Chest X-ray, PA view. Patient: 15 years old, sex M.
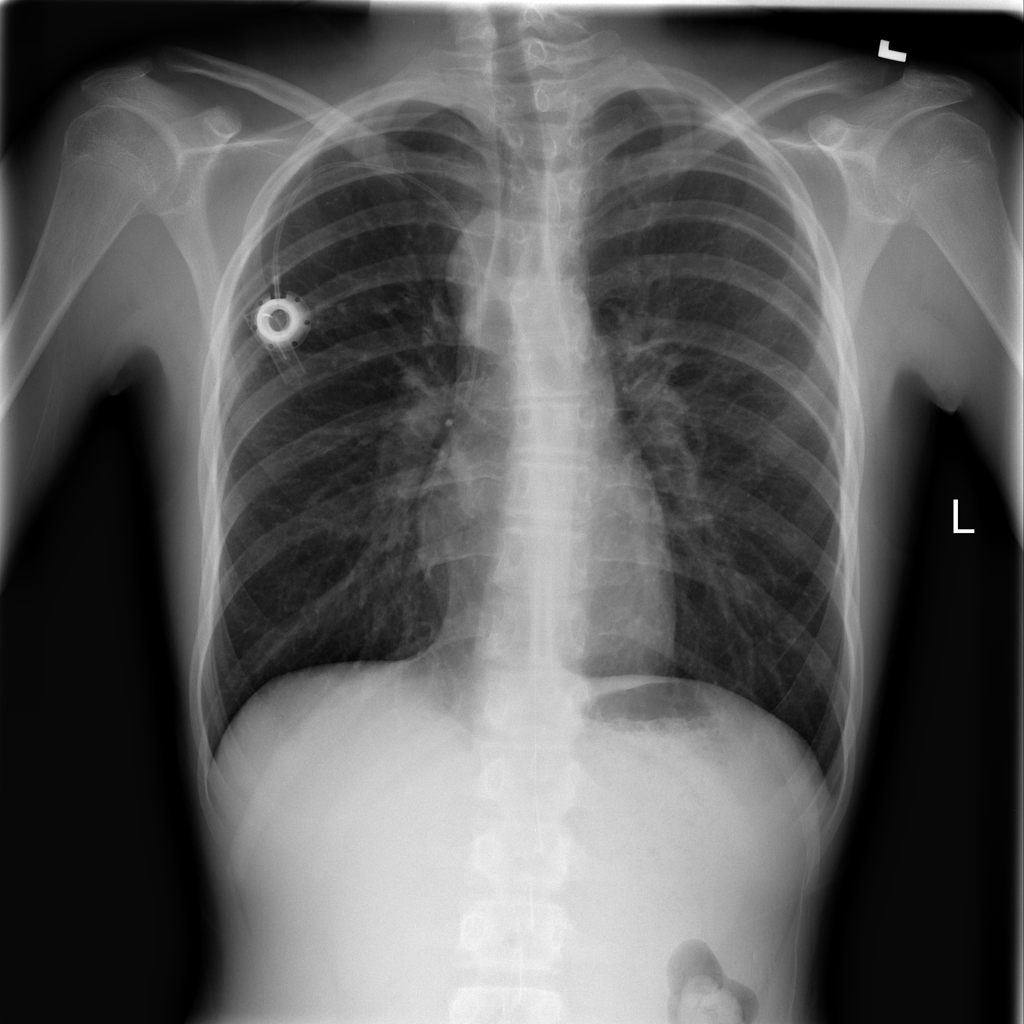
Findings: Mass